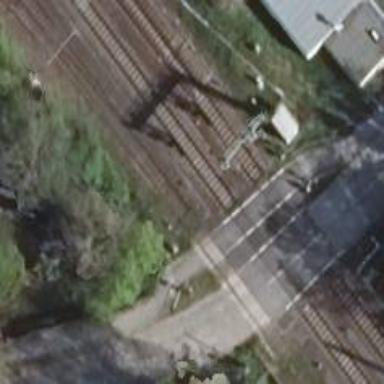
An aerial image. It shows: Railway signal.